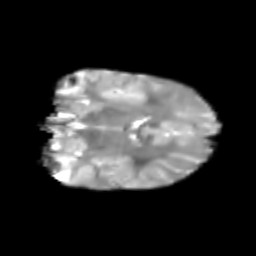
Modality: T2w
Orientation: coronal
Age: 6
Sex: female
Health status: healthy